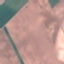
Label: AnnualCrop